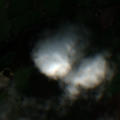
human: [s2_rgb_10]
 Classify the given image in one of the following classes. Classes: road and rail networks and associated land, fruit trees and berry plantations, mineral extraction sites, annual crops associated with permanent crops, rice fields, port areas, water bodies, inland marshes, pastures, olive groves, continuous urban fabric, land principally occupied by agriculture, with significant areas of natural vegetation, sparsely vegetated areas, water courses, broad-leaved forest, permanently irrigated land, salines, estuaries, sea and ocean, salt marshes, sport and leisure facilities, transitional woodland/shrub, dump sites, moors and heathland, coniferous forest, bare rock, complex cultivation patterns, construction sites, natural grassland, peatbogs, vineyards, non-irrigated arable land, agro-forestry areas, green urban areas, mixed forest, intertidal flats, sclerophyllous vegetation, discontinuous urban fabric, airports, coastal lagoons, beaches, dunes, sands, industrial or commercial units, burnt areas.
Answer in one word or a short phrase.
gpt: non-irrigated arable land, pastures, complex cultivation patterns